Question: How can I create a layout that has an always present 'EditText' that obeys the following three rules:
The 'EditText' view:
1. fills the entire parent if no image is present (at runtime, the visibility will be set to View.GONE in this case.)
2. fills 50% of the parent height if the image is taller than it is wide.
3. fills the remainder of the parent if the image is wider than it is tall.
The image, of course, is stretched to fit inside the bottommost 50% of the parent rectangle while preserving aspect ratio.

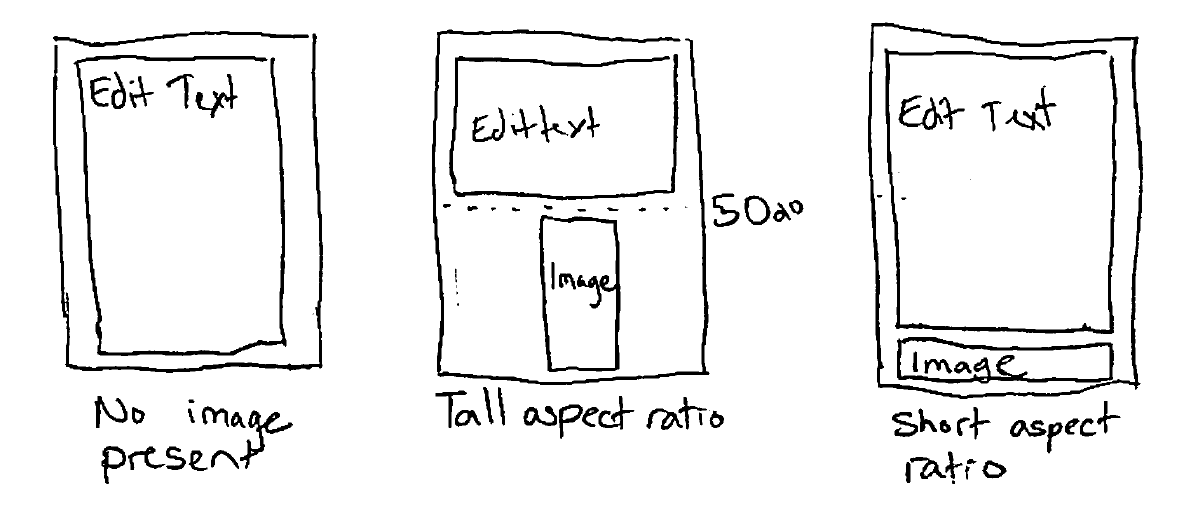
Answer: Here's how I did it. The resulting layouts look like this:

'''
<LinearLayout xmlns:android="http://schemas.android.com/apk/res/android"
android:layout_width="match_parent"
android:layout_height="match_parent"
android:orientation="vertical" >
<EditText
android:layout_width="match_parent"
android:layout_height="match_parent"
android:layout_weight="1"
android:text="blah" />
<ImageView
android:layout_width="match_parent"
android:layout_height="match_parent"
android:layout_weight="1"
android:visibility="gone"
android:src="@drawable/photo1" />
</LinearLayout>
'''